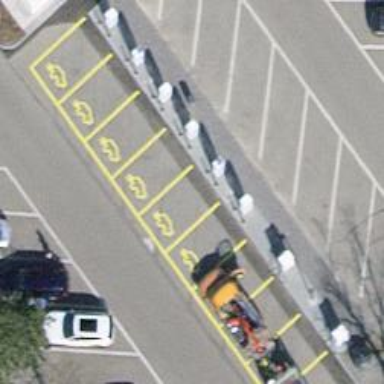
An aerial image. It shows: Charging station.